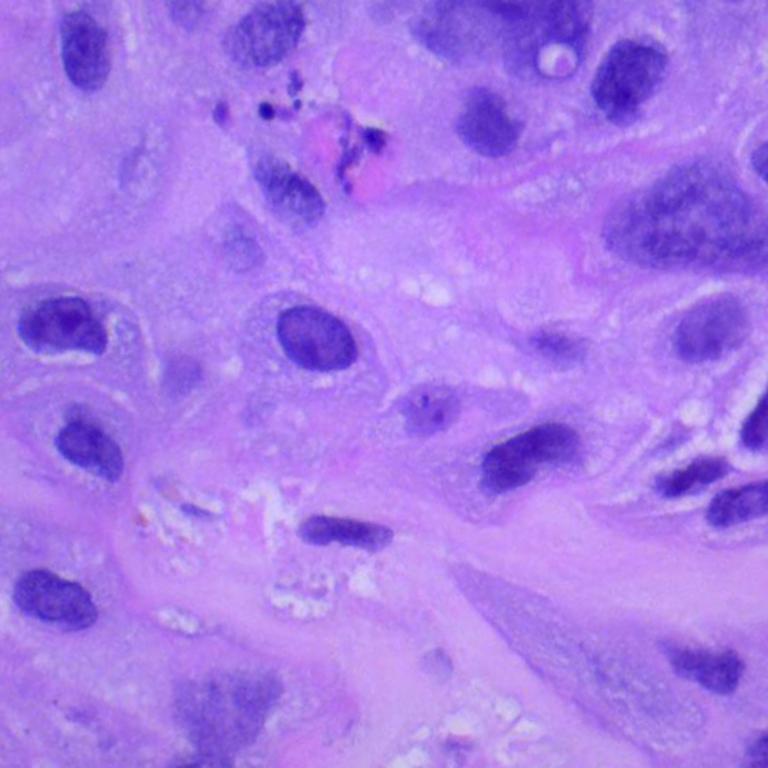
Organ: lung
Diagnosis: squamous carcinomas